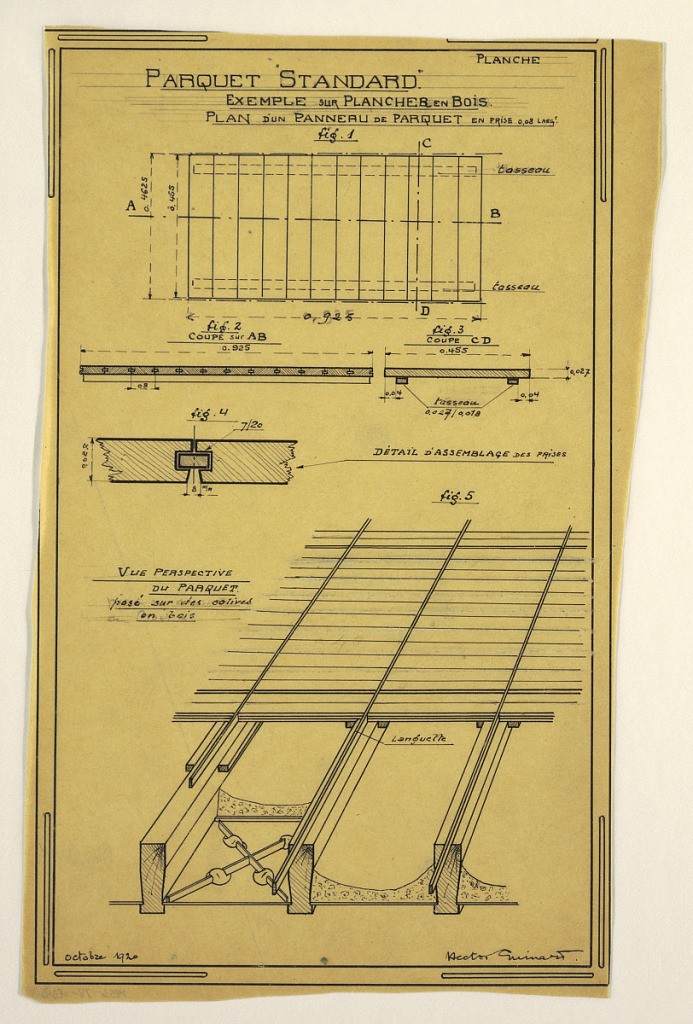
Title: Design for a Mass-Operational House Designed by Hector Guimard, Floor Construction
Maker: Hector Guimard, French, 1867–1942
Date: October 1920
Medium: Pen and black ink, graphite on tracing paper
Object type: Drawing
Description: Design for a mass-operational house by Guimard, detailing the construction of the floor.